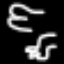
Label: frog